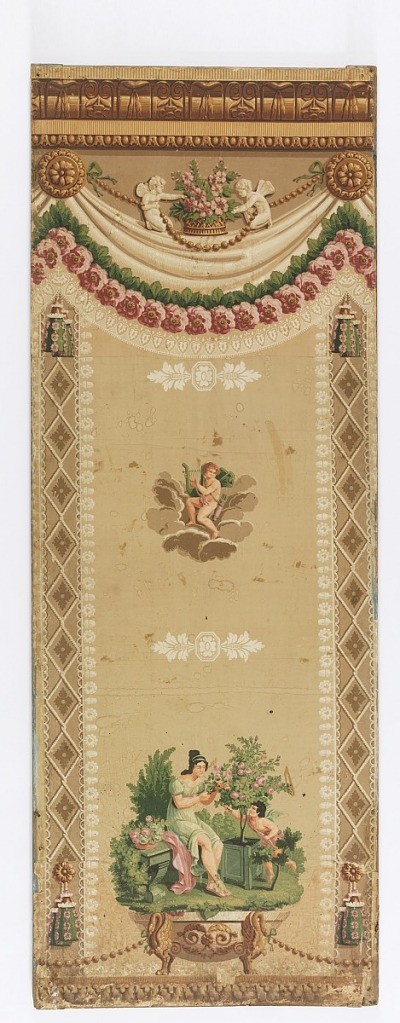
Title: Sidewall and border
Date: ca. 1810
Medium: Block printed on handmade paper
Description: Vertical rectangle. Across bottom, acanthus border. On either side, lozenge border formed by interlacing cables, enclosing leaf form. Across top, simulated cornice, below which are festoons of drapery and flowers depending from circular bosses, between which is a basket of flowers flanked by two putti. In center of panel, putto with quiver and lyre, surrounded by cloud; at bottom, woman seated before a potted rose tree, with putto proferring an arrow.